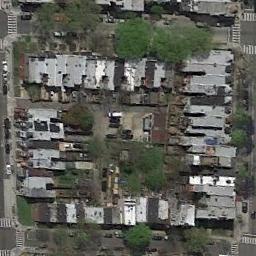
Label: dense_residential